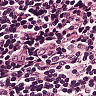
Metastatic tissue present: no